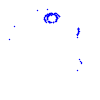
Particle: kaon